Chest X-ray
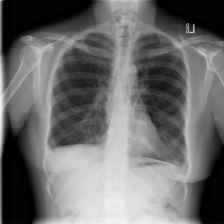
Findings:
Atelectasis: negative
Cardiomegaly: negative
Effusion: negative
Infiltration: positive
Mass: negative
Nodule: negative
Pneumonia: negative
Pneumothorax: negative
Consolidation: negative
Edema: negative
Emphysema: negative
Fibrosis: negative
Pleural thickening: negative
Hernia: negative